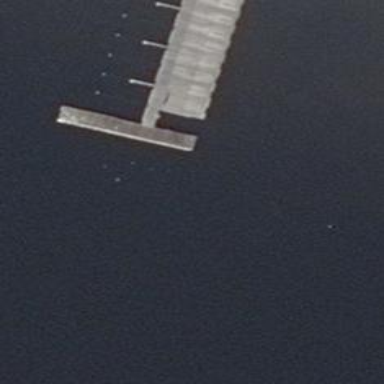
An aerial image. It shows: Man-made pier.